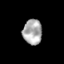
Tissue: skin
Cell type: Epithelial cells
Senescence score: 0.2095
Nuclear area (px): 471
Mean DAPI intensity: 171.348